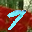
Label: 7